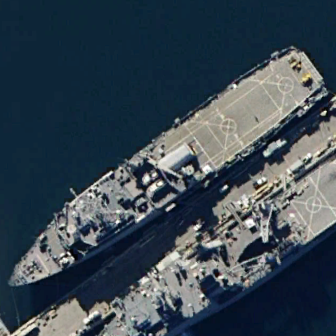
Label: combat